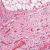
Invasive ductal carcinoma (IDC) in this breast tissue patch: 1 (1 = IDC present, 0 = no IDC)